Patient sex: M
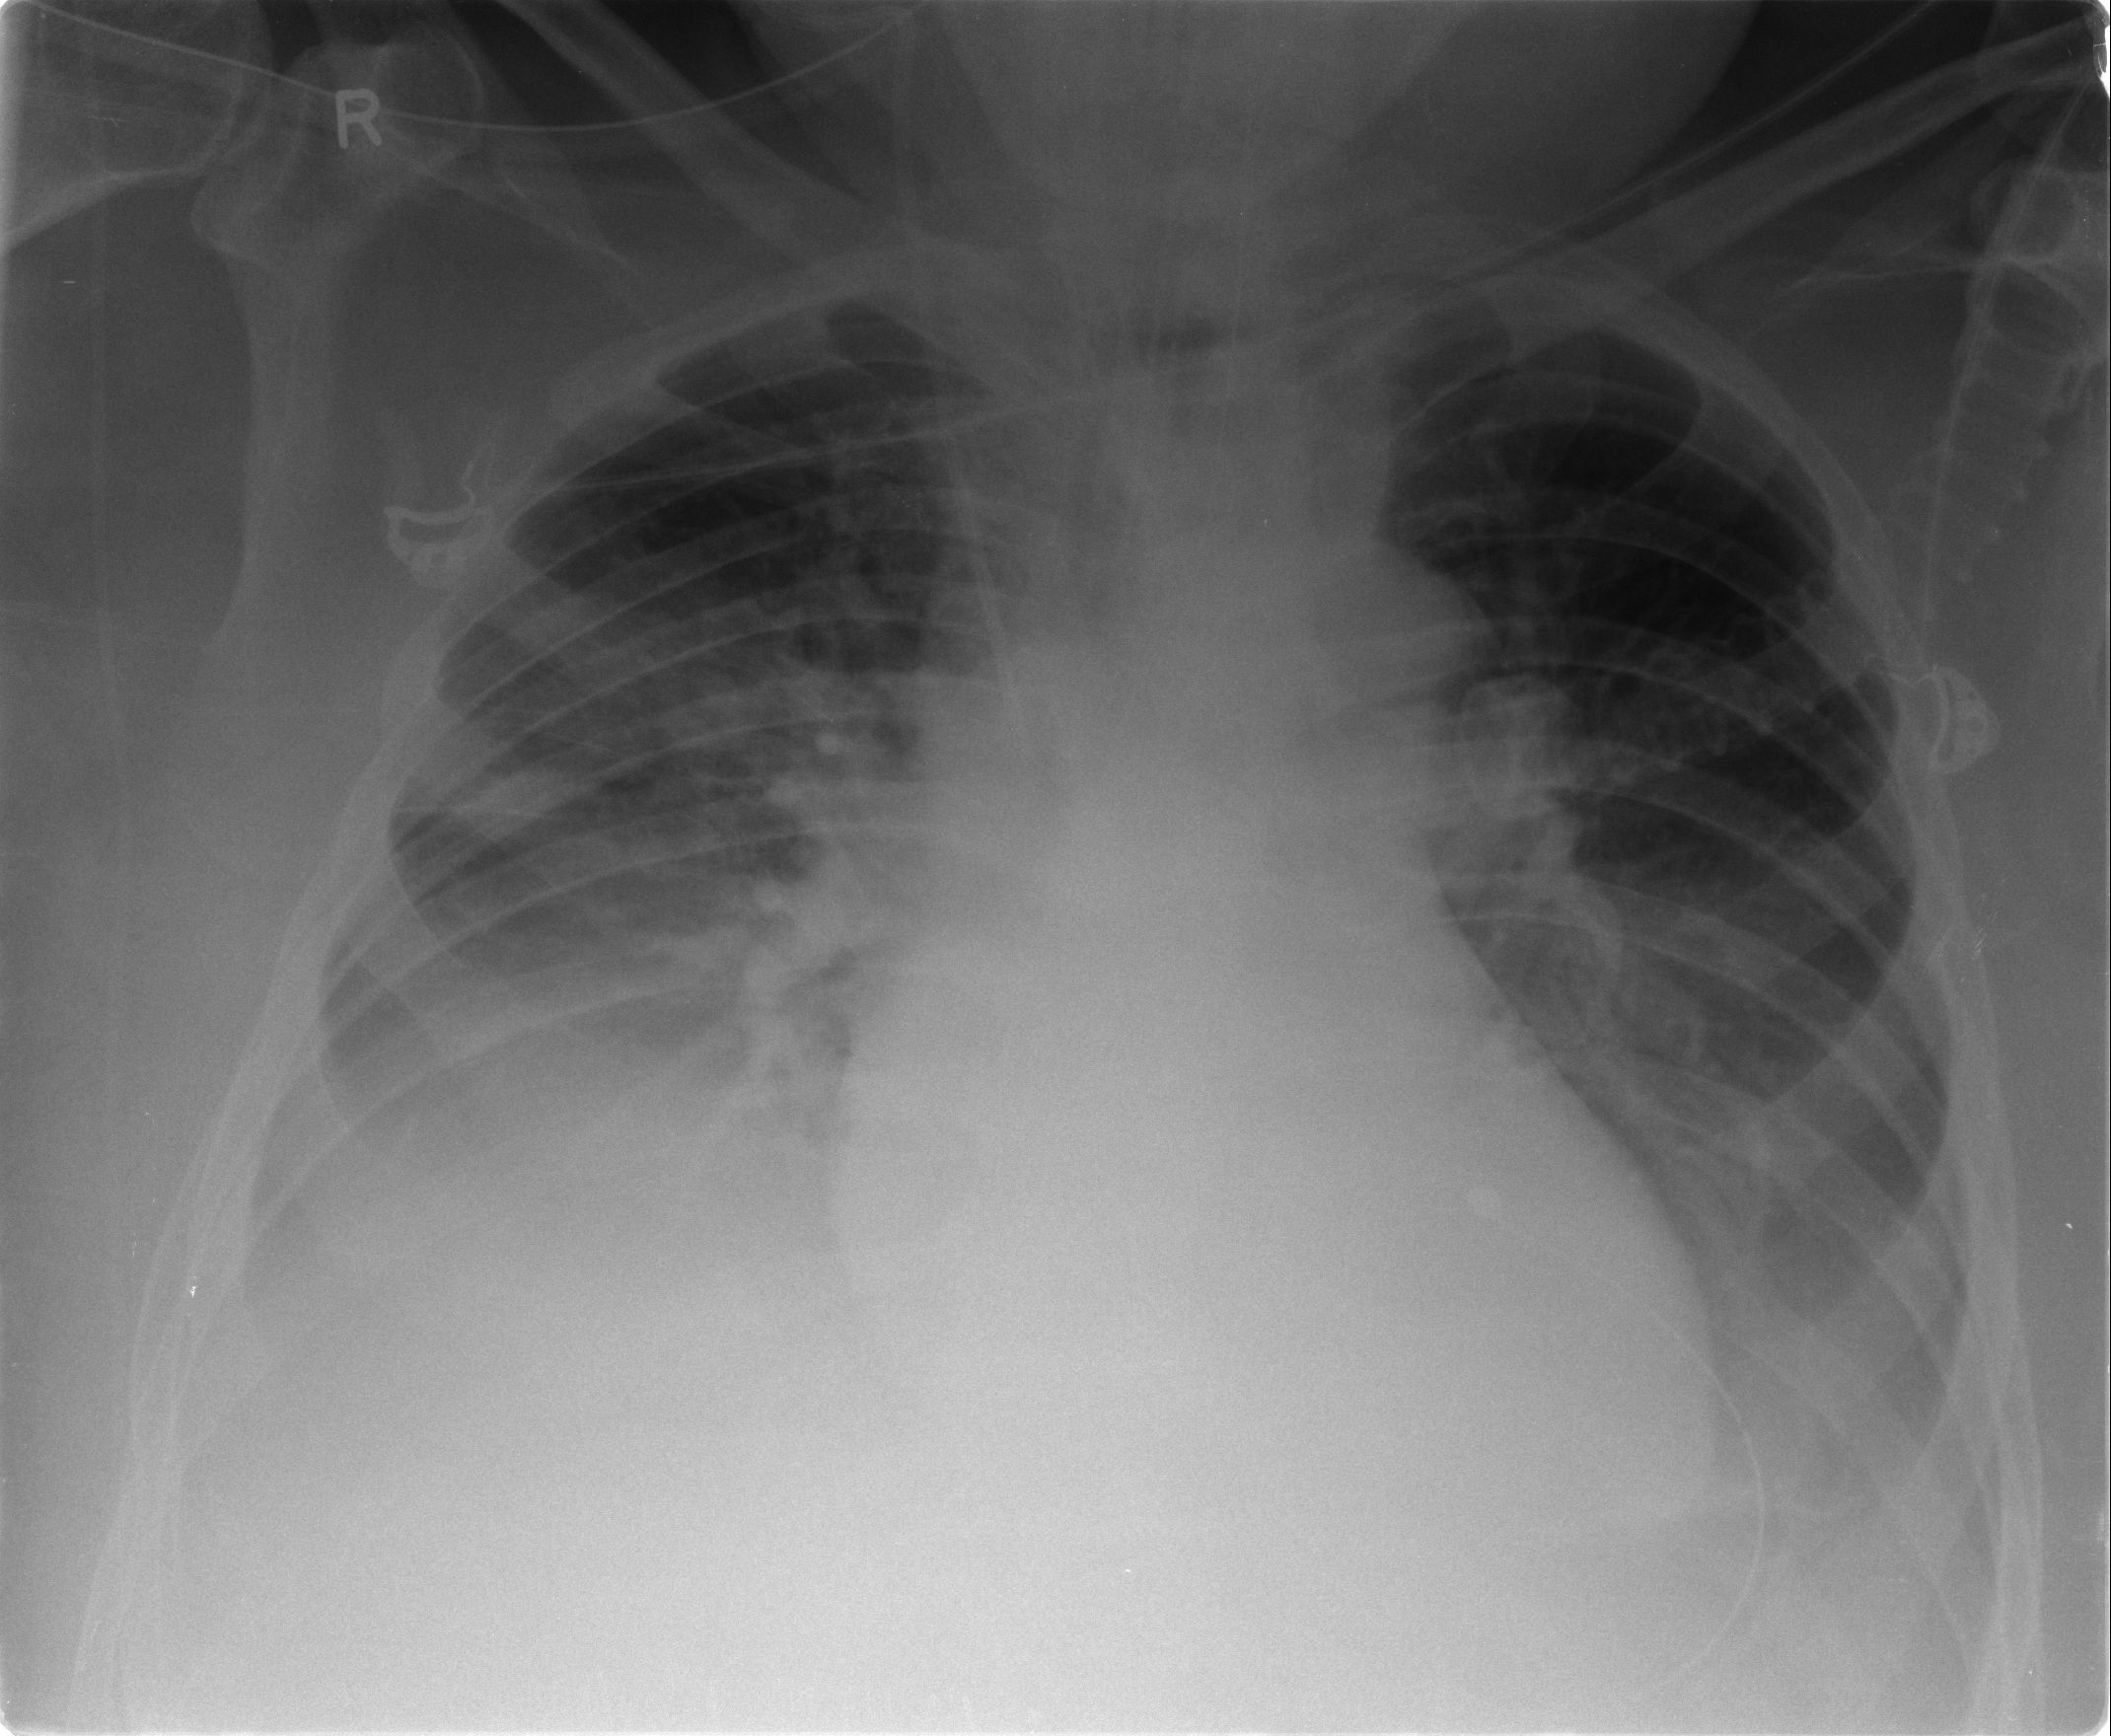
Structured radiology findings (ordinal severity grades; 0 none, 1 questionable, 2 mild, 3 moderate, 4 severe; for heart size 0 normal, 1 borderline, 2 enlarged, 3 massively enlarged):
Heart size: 1
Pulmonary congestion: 2
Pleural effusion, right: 3
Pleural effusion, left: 2
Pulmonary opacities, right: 2
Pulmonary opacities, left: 0
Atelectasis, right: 3
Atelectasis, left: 2